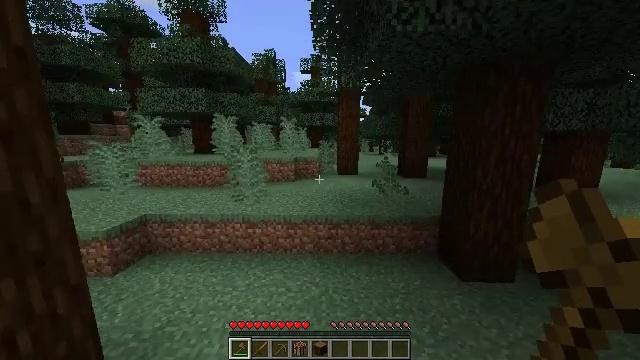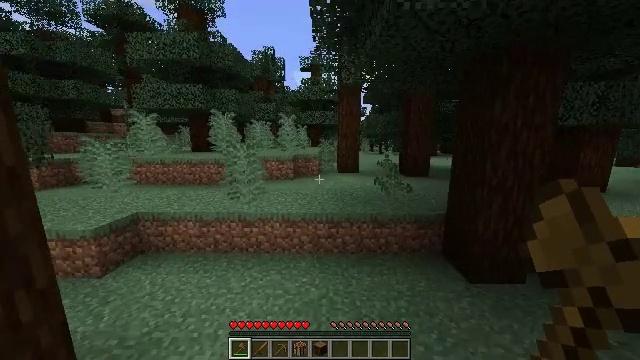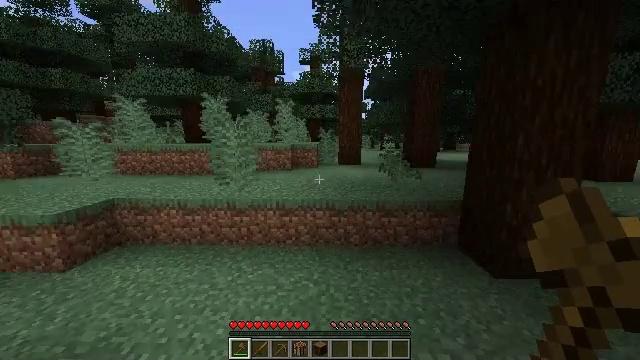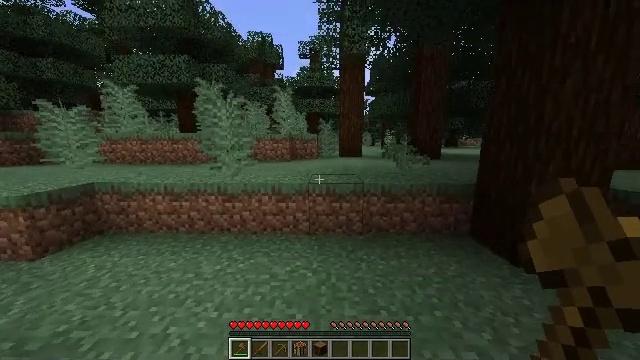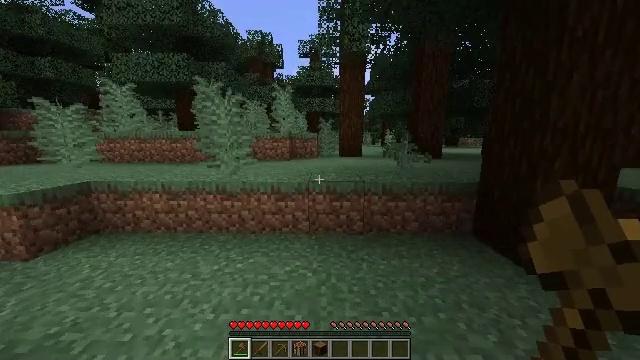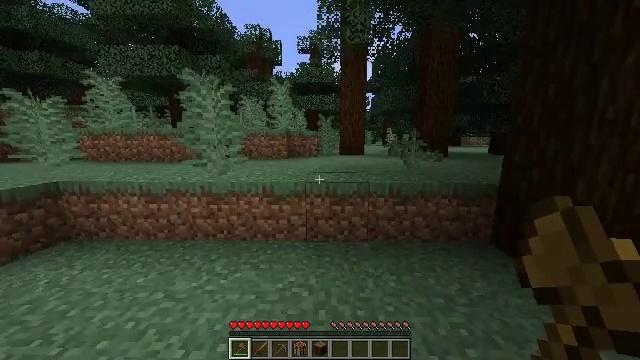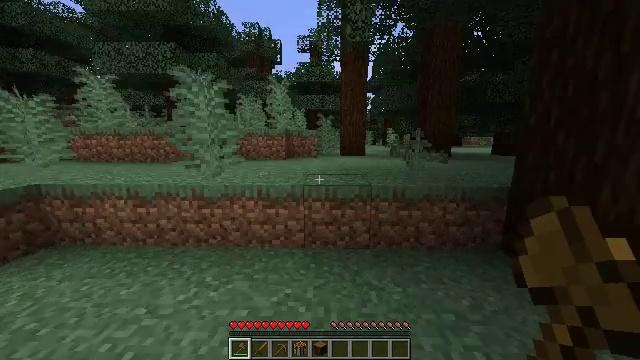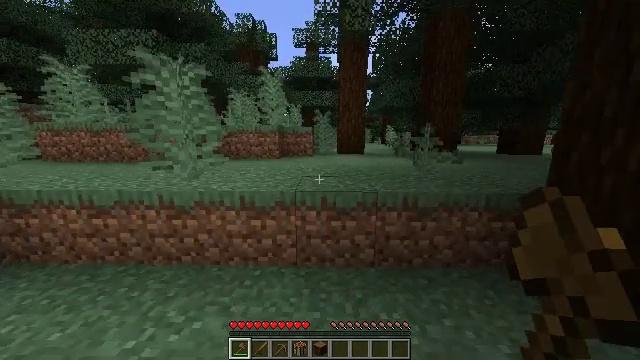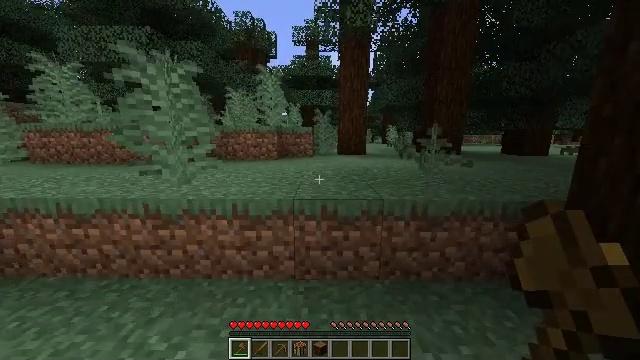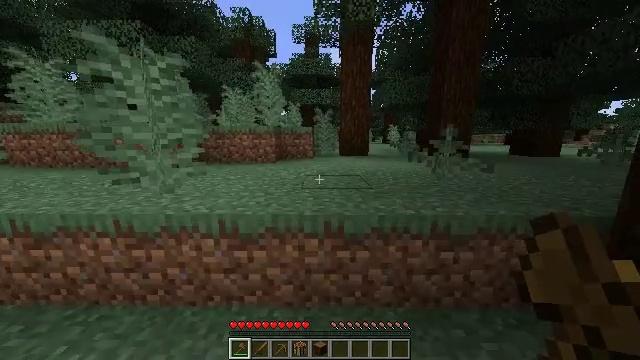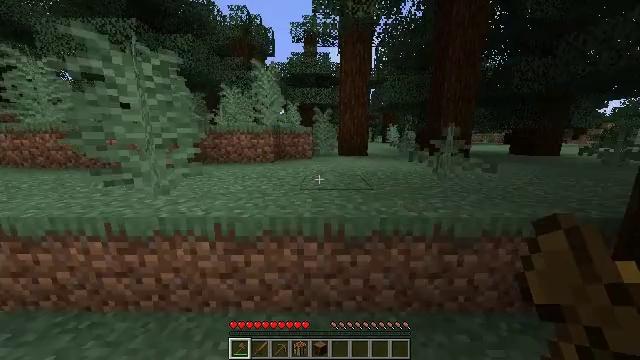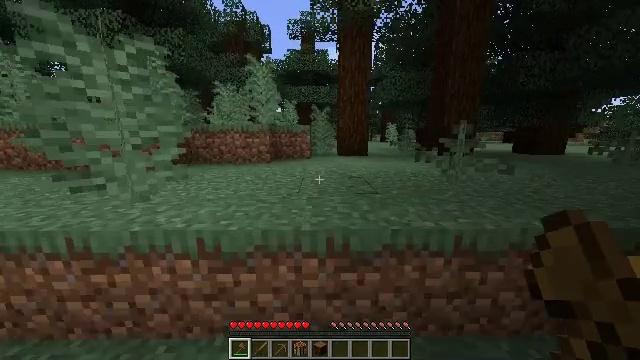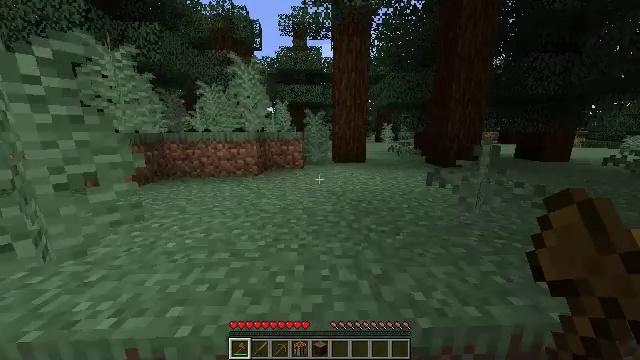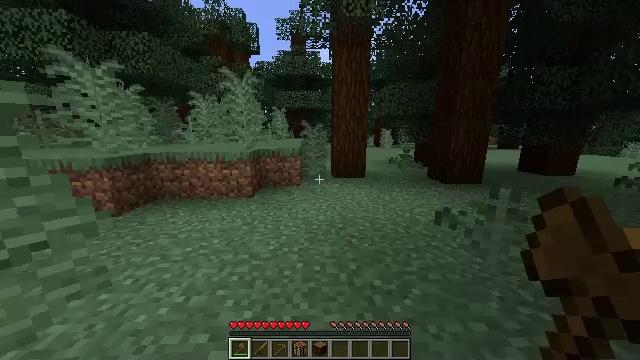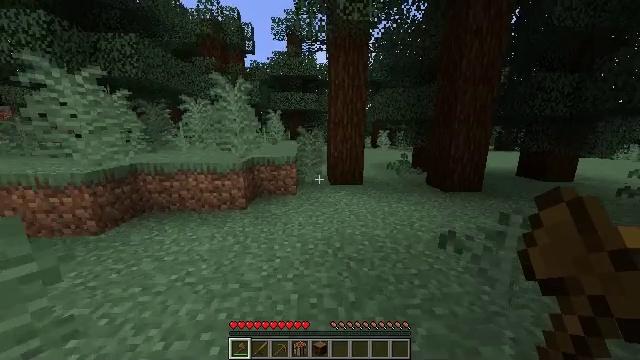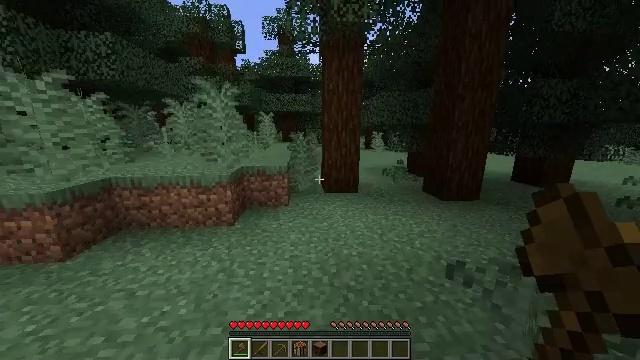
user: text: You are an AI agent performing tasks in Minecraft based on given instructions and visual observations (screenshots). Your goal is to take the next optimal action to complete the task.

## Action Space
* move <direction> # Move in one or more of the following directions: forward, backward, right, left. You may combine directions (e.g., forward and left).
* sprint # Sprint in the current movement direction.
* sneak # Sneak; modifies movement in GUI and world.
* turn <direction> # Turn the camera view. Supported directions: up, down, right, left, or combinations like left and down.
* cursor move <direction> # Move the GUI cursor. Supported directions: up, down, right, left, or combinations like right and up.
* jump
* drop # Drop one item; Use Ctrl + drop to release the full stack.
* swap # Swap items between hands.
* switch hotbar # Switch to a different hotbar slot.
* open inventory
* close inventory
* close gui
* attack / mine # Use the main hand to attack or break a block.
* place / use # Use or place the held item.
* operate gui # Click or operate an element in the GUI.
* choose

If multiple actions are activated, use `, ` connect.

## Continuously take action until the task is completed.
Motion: motion action
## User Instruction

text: Harvest the large fern for decoration.
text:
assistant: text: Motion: move forward
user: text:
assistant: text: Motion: move forward
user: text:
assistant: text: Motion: move forward
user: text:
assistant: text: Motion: move forward
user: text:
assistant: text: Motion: move forward
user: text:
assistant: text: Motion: move forward
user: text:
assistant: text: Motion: move forward
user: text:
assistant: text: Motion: move forward
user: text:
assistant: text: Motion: move forward
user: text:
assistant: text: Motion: move forward
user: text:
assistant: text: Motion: move forward
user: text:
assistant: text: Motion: move forward, turn right, jump
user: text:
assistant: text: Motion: move forward, jump
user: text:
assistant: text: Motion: move forward, jump
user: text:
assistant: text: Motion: move forward, turn right, jump
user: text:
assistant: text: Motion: move forward, turn right
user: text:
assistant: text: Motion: move forward
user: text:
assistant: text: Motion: move forward, turn right
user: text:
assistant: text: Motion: move forward, turn right
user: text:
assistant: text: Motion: move forward, turn right
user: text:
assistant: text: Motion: move forward
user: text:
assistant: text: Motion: move forward
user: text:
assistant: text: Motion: move forward
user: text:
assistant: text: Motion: move forward and move right
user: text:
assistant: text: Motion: move forward and move right
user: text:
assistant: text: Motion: move forward and move right
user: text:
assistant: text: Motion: move forward and move right
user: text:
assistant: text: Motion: move forward, turn left
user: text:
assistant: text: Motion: move forward, turn left
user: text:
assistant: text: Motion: move forward and move right